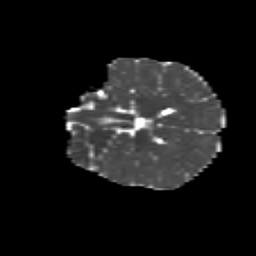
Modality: MD
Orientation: coronal
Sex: male
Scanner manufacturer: siemens
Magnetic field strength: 3 T
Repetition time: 5 s
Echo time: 0.071 s